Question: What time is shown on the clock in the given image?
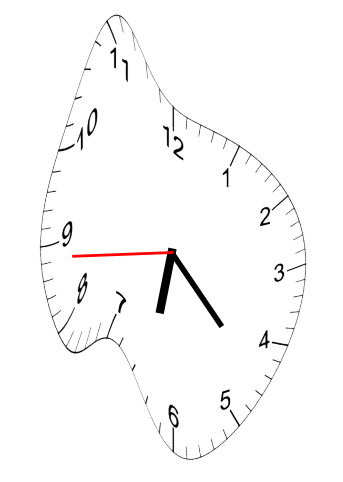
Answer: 06:22:44